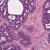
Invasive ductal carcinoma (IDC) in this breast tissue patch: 0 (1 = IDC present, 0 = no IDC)